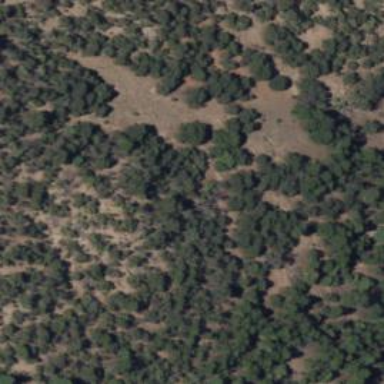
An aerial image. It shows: Patch of scrub vegetation.